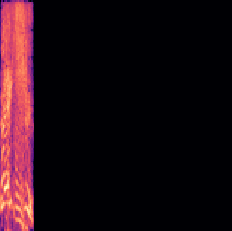
Sound class: Person sneeze